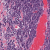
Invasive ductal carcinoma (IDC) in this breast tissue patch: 1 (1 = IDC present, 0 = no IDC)